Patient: sex F, age 31
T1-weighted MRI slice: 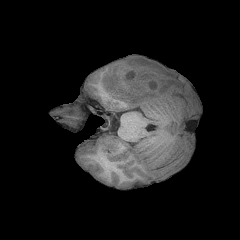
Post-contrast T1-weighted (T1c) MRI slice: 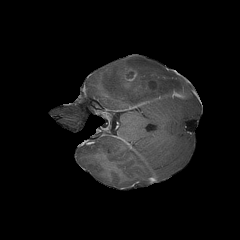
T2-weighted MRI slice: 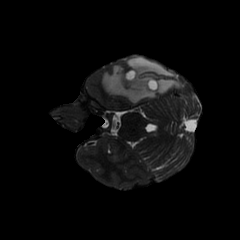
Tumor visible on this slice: yes
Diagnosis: Glioblastoma, IDH-wildtype
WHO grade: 4